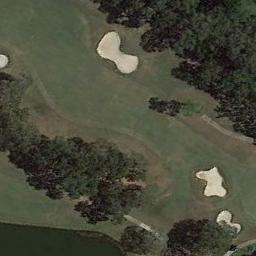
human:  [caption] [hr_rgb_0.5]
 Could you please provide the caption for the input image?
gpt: There are many trees near the golf course .

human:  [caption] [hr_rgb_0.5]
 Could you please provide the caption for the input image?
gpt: There are two large bunkers and two paths .

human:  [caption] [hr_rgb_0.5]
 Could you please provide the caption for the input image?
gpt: The golf course has a lake, A fairway, Some barrier trees and sandpits and some barrier trees are on both sides of the fairway .

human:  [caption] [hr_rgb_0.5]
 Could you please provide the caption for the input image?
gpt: There are several bunkers and lakes and a few paths and many trees on a large green lawn on the golf course .

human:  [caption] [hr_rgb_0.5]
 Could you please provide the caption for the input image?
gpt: There are three bunkers and some green trees on the golf course .